Interaction volume radius: 5 \u00c5
Interaction volume height: 15 \u00c5
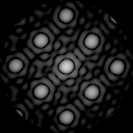
Disorder parameter: 0.01867